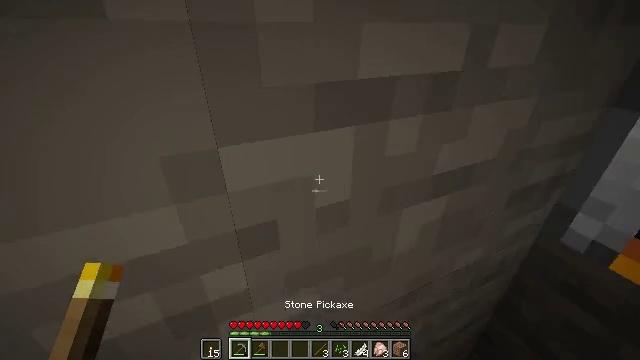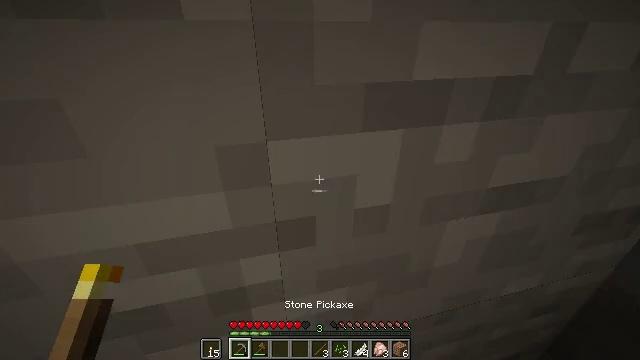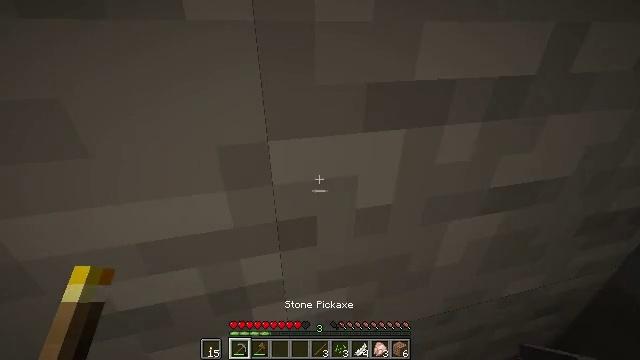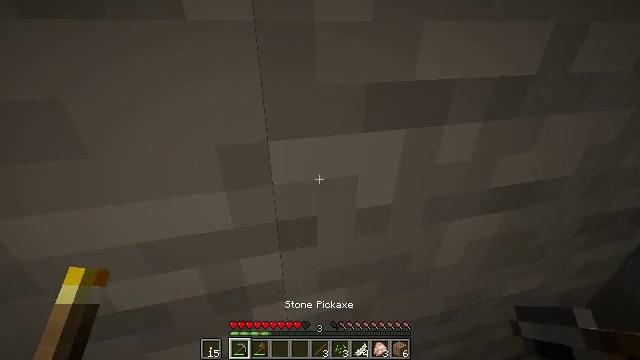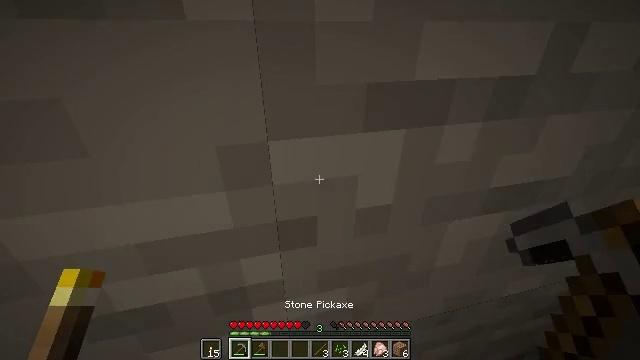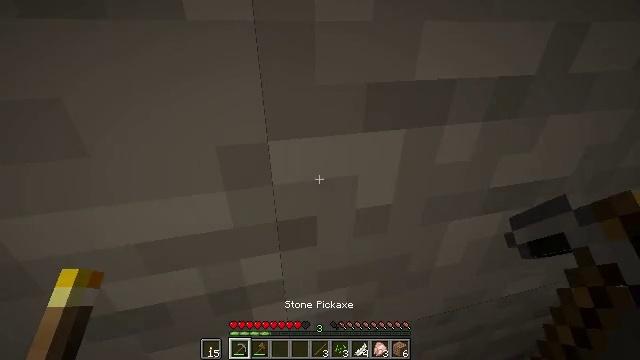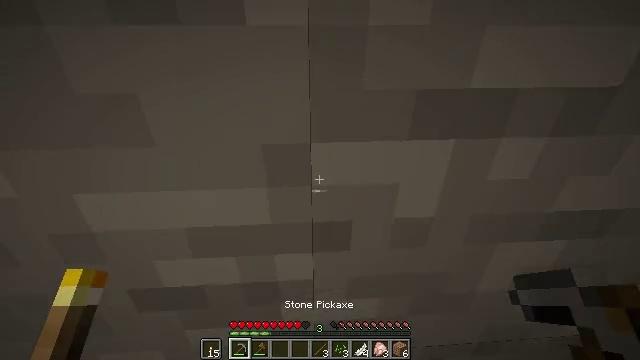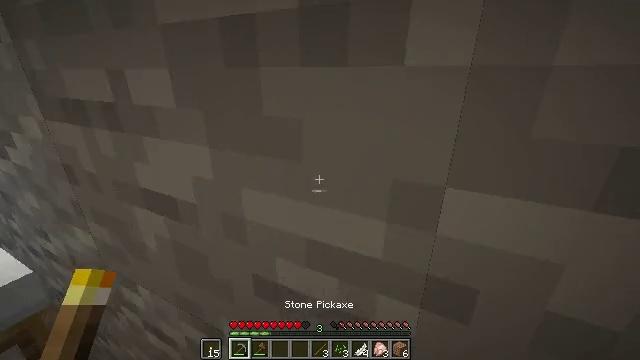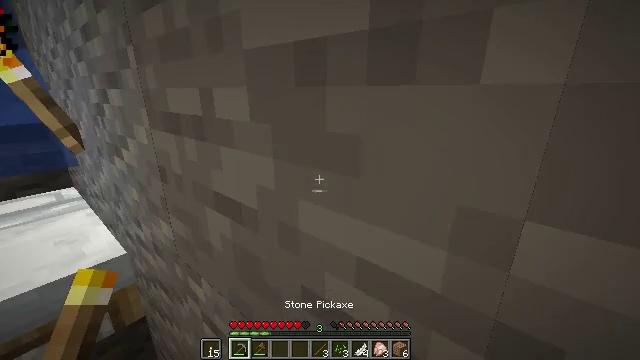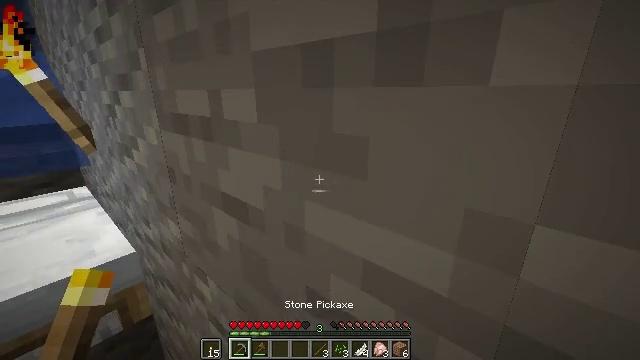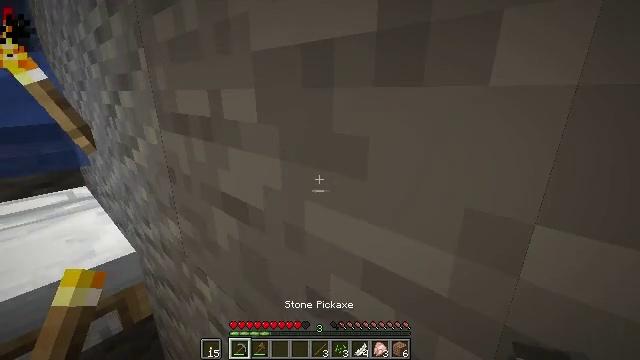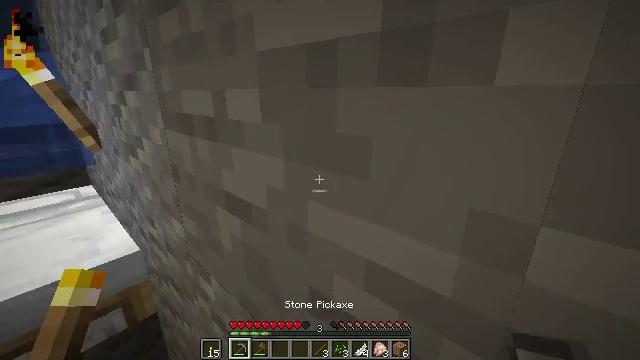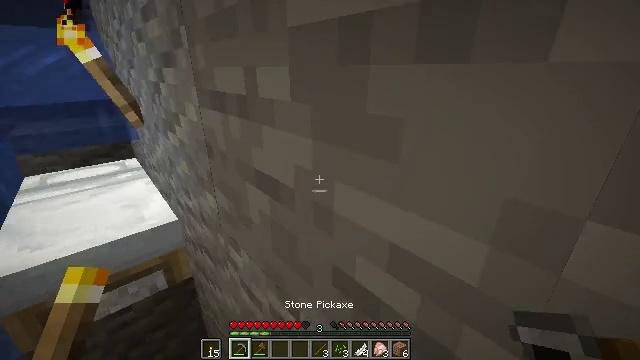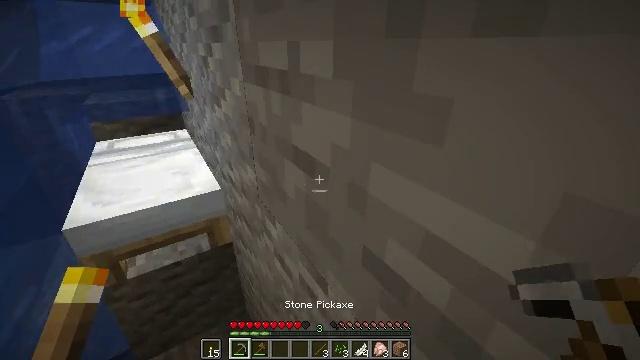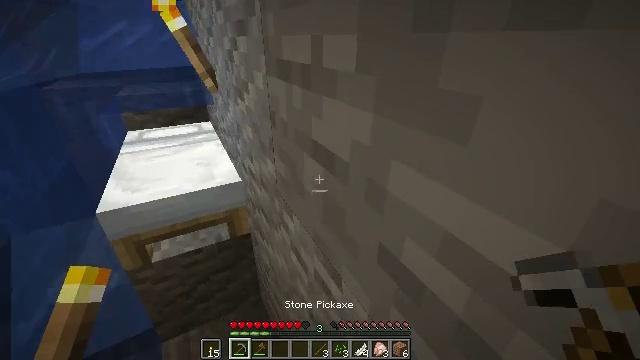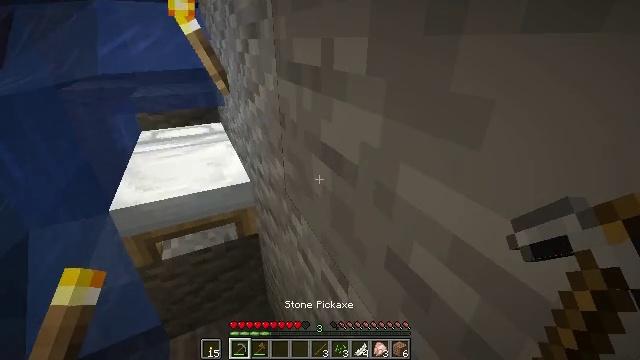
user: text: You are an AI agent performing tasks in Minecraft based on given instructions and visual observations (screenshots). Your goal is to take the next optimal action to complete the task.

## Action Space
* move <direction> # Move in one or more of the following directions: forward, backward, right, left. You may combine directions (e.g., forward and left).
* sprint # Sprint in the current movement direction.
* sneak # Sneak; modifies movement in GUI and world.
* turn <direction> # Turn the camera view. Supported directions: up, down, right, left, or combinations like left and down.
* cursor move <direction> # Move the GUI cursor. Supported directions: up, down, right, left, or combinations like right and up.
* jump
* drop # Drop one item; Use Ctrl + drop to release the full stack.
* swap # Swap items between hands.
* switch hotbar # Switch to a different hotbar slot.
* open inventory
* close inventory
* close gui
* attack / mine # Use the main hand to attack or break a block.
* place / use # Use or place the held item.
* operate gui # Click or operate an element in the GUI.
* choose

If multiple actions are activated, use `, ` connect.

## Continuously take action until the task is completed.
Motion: motion action
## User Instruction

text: Pick up the white bed by breaking it.
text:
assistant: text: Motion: turn left
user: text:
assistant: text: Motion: no_op
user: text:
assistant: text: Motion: no_op
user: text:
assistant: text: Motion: no_op
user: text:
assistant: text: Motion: no_op
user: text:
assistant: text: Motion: turn left
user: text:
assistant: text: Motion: turn left and up
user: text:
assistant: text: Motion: turn left and up
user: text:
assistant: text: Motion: turn left
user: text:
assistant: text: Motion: no_op
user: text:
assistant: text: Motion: no_op
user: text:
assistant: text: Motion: turn left and down
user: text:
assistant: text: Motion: turn left and down
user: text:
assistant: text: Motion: turn left and down
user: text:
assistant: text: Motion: turn left
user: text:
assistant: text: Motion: no_op
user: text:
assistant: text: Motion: no_op
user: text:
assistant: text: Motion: no_op
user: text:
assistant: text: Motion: no_op
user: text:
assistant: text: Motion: turn left and up
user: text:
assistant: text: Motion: turn left and up
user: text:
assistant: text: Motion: turn left and up
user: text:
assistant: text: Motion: no_op
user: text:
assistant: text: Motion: no_op
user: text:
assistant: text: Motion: no_op
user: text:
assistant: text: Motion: no_op
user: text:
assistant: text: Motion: no_op
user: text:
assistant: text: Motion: no_op
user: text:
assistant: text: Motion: no_op
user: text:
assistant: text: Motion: no_op